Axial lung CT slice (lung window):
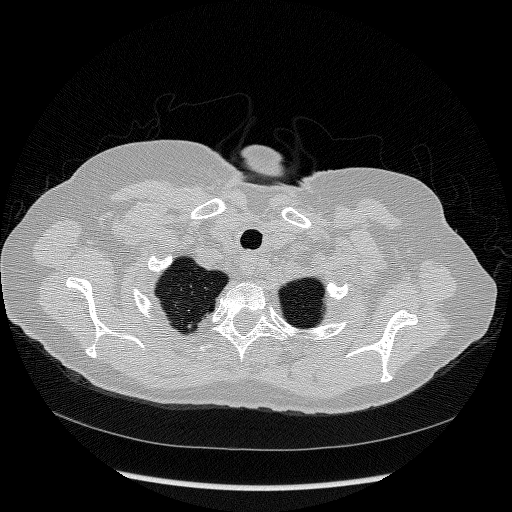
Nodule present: no